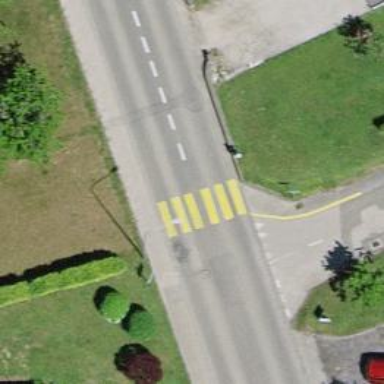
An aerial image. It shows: Uncontrolled zebra crossing.